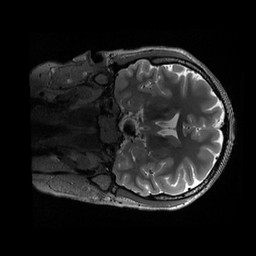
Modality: T2w
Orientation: coronal
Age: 30
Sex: female
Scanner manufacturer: siemens
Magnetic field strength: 3 T
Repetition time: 3.2 s
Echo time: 0.564 s